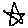
Label: star